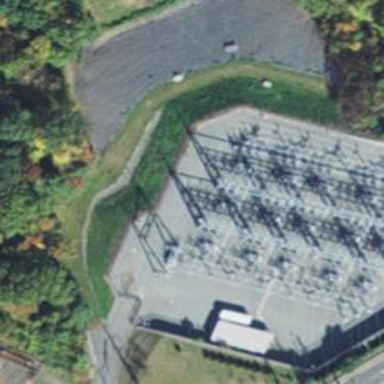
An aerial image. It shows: Switch used for power control.